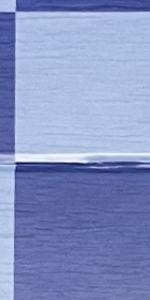
Label: Empty